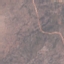
Land use / land cover: HerbaceousVegetation